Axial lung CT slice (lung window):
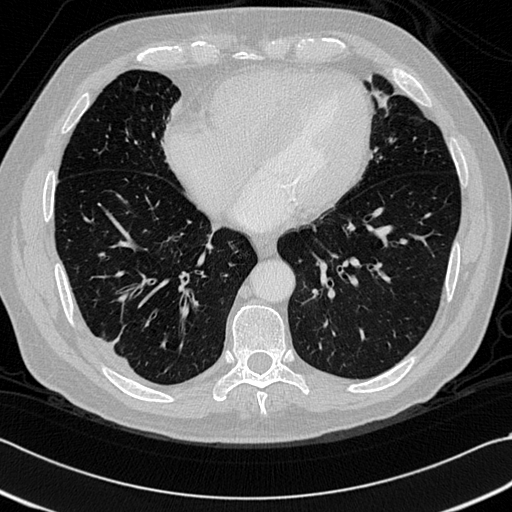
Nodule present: no